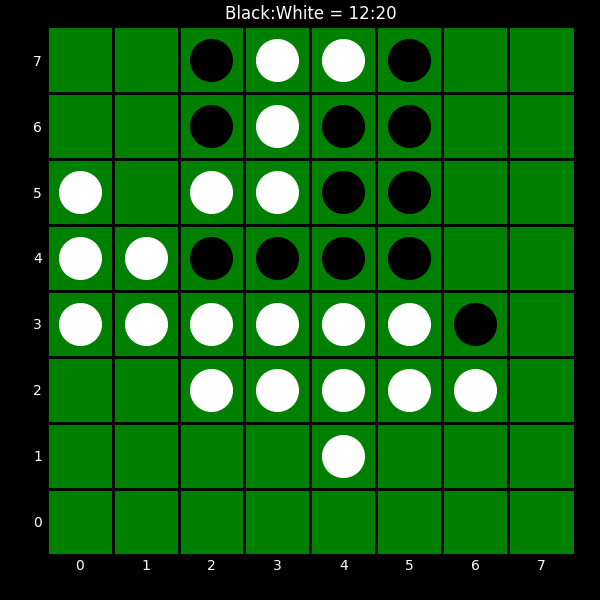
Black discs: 12
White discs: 20